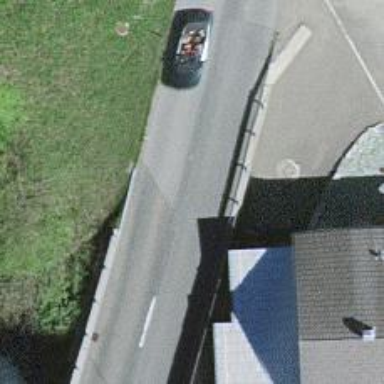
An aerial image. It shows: Tertiary road passing over bridge.